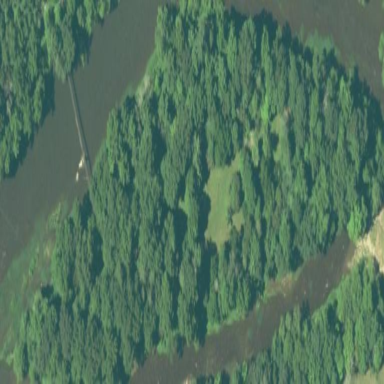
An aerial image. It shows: Islet covered with woodland.